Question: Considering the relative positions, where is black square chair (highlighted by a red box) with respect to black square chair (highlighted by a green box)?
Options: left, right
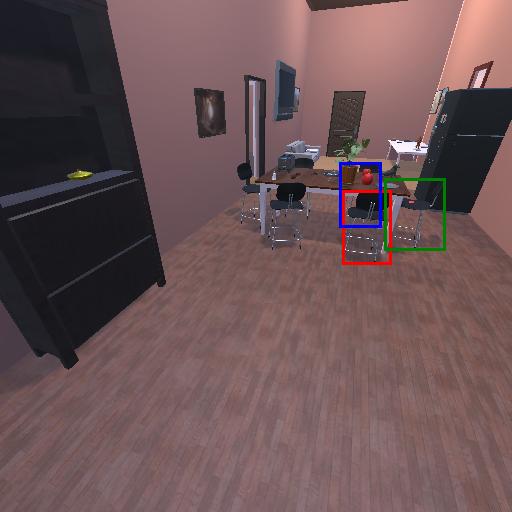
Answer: left